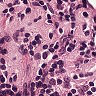
Metastatic tissue present: no